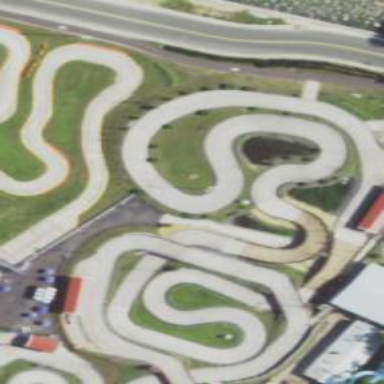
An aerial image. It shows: Karting raceway for sports activities.